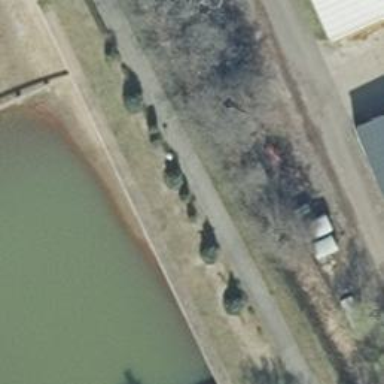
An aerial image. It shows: Thuja evergreen tree with needle-leaved foliage.